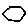
Label: hexagon